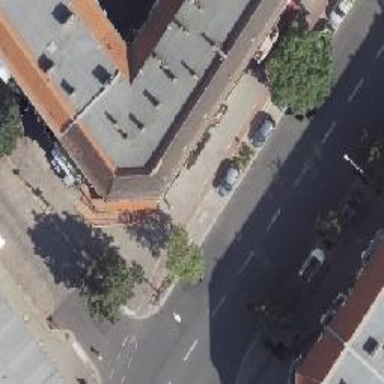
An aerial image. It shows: There is parking obstacle present.